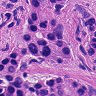
Metastatic tissue present: yes